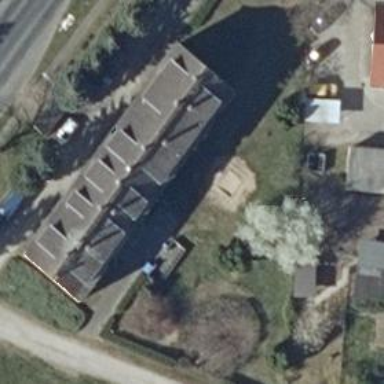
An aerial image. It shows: View of apartment building.